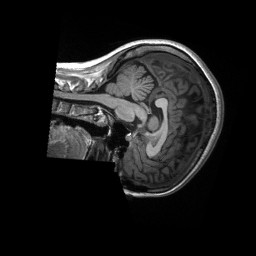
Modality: T1w
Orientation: sagittal
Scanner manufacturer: siemens
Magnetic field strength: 3 T
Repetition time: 2.3 s
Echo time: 0.00232 s